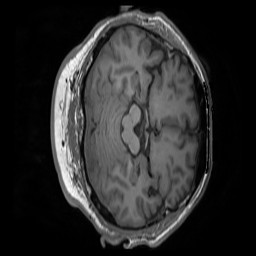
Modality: T1w
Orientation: axial
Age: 69
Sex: male
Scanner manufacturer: siemens
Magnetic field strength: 3 T
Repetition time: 1.55 s
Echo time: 0.00234 s